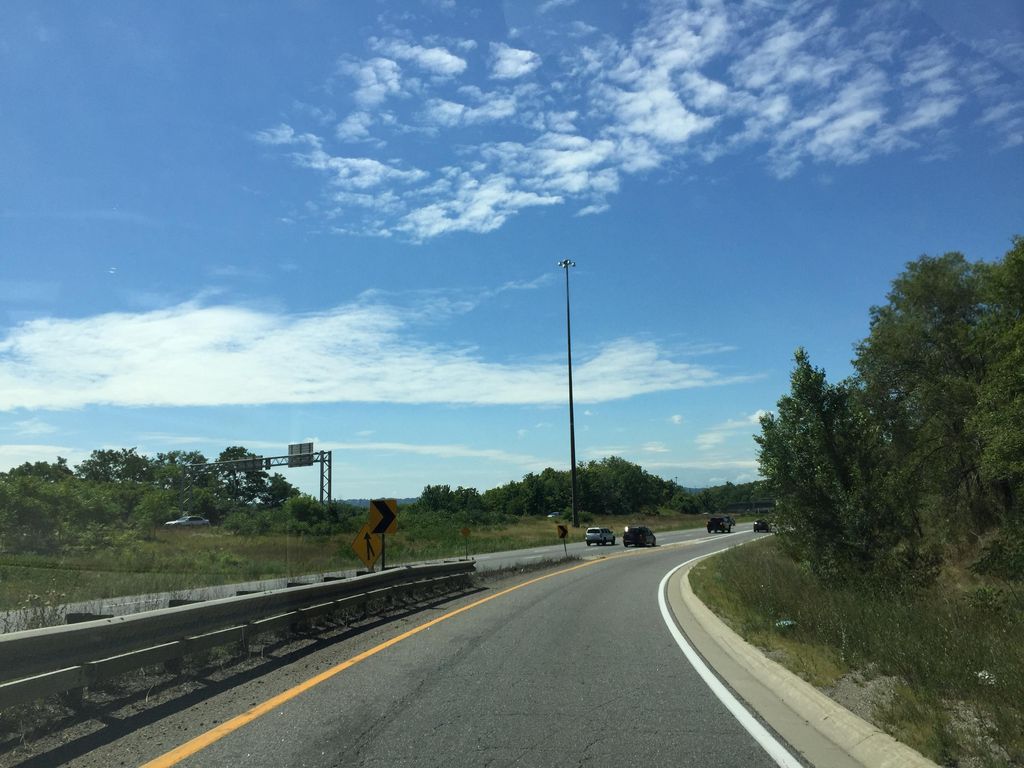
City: hamilton